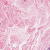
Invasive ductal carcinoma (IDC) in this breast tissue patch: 0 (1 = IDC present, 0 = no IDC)